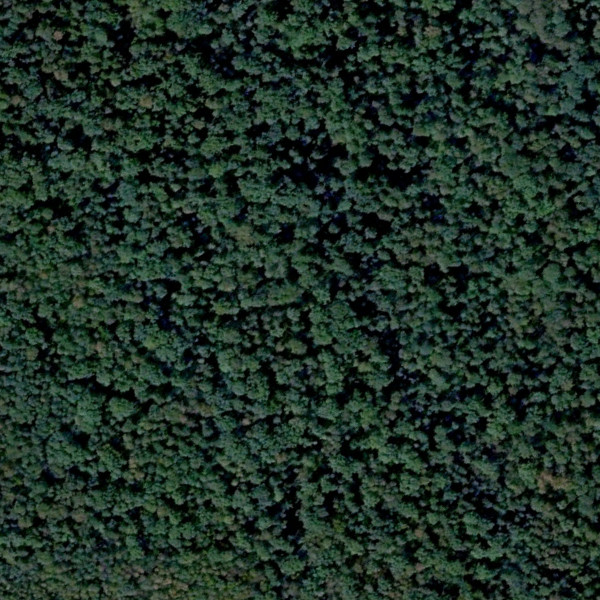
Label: Forest